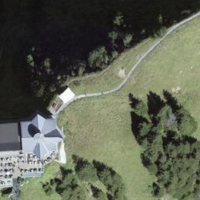
EUNIS habitat code: 26
Species observed at this site:
Rumex sanguineus
Pimpinella major
Campanula thyrsoides
Petasites albus
Parnassia palustris
Allium victorialis
Campanula glomerata